Field crop: maize
Growth stage: 2
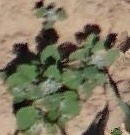
Species: chenopodium